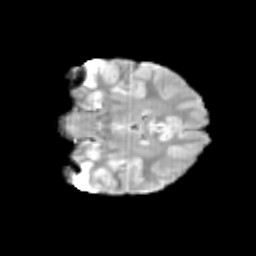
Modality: T2w
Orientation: coronal
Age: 12
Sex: female
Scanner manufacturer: siemens
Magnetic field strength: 3 T
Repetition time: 3.8 s
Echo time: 0.07 s